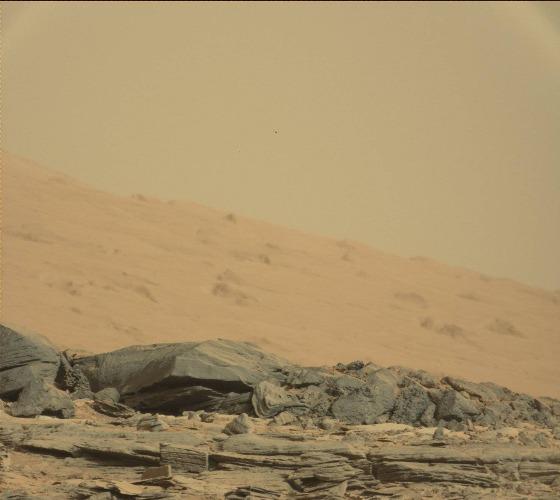
Terrain classes present: Bedrock, Gravel / Sand / Soil, Rock, Shadow, Sky / Distant Mountains